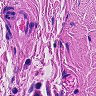
Metastatic tissue present: no